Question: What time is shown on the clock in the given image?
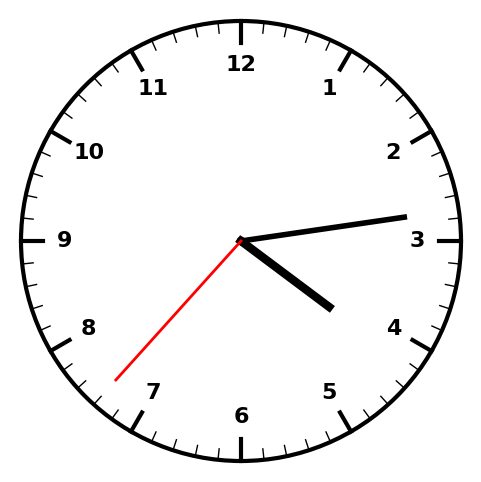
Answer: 04:13:37